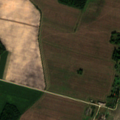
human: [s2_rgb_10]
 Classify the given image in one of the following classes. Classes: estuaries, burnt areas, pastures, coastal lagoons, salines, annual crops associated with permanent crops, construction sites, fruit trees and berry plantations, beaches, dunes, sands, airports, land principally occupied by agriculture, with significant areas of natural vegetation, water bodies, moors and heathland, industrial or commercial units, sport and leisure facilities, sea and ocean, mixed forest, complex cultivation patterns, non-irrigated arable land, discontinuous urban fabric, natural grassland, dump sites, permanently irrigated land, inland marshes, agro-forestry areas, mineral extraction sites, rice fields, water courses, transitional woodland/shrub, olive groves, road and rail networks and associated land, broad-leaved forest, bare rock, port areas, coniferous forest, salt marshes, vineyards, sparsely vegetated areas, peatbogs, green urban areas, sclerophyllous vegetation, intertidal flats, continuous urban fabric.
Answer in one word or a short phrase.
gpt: non-irrigated arable land, land principally occupied by agriculture, with significant areas of natural vegetation, broad-leaved forest